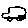
Label: car